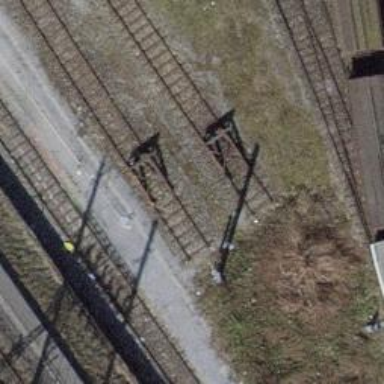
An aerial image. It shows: Railway buffer stop.